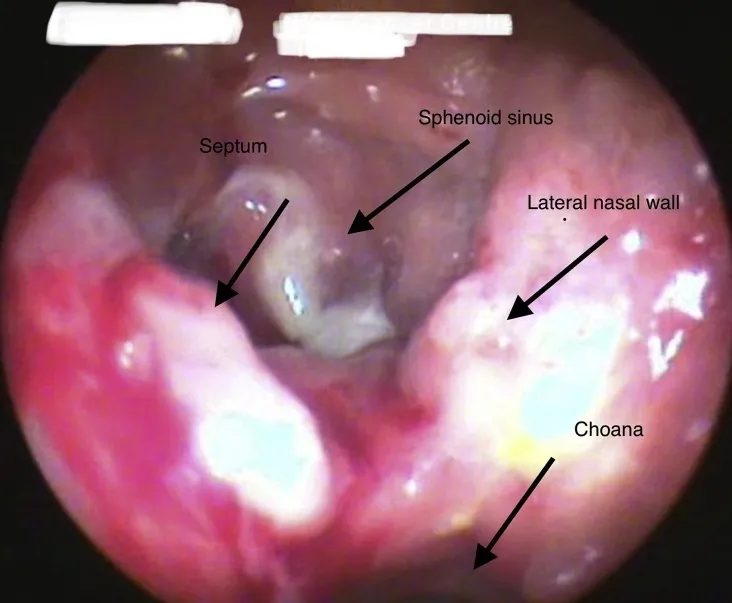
Endoscopic image after first surgery and before second (revision) surgery showing granulation tissue at posterior part of septum, floor of sphenoid sinus and adjacent lateral nasal wall.
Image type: endoscopy (airway_endoscopy)